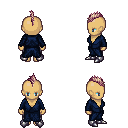
a pixel art fantasy rpg character, female body template, human, tanned skin, blue robe, metal pants, white blonde mohawk hairstyle, metal boots, four views (front, back, left, right), 2x2 character sprite sheet, small pixel art, hard edges, no anti-aliasing